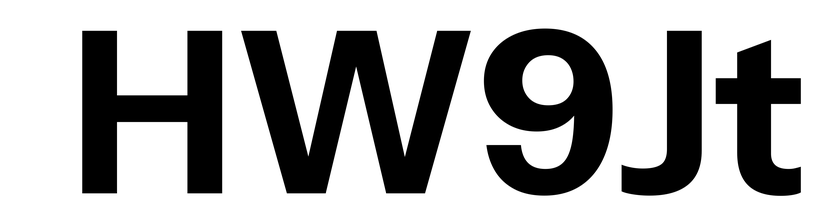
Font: InstrumentSans_Bold